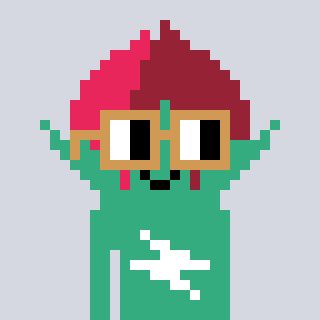
a pixel art character with square brown glasses, a rosebud-shaped head and a teal-colored body on a cool background